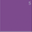
Piece: xx